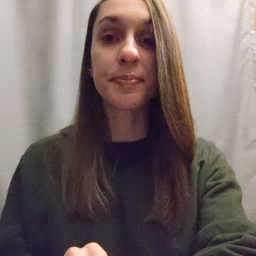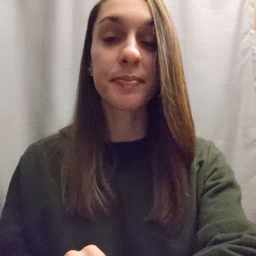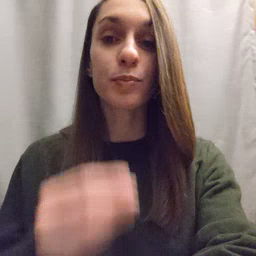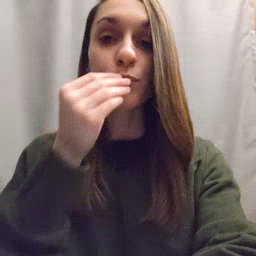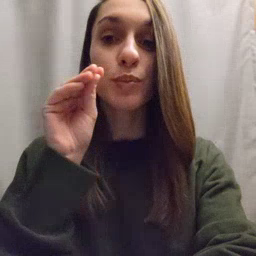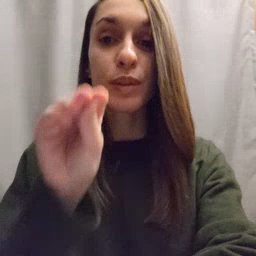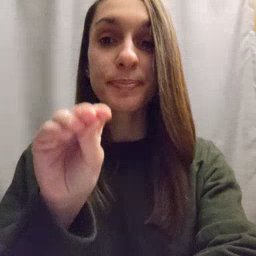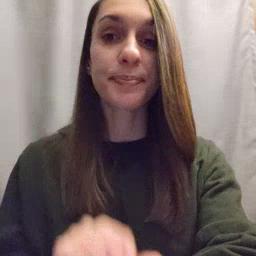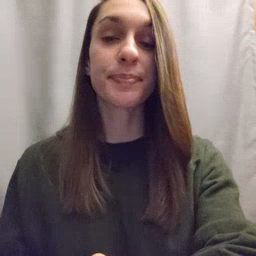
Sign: kiss